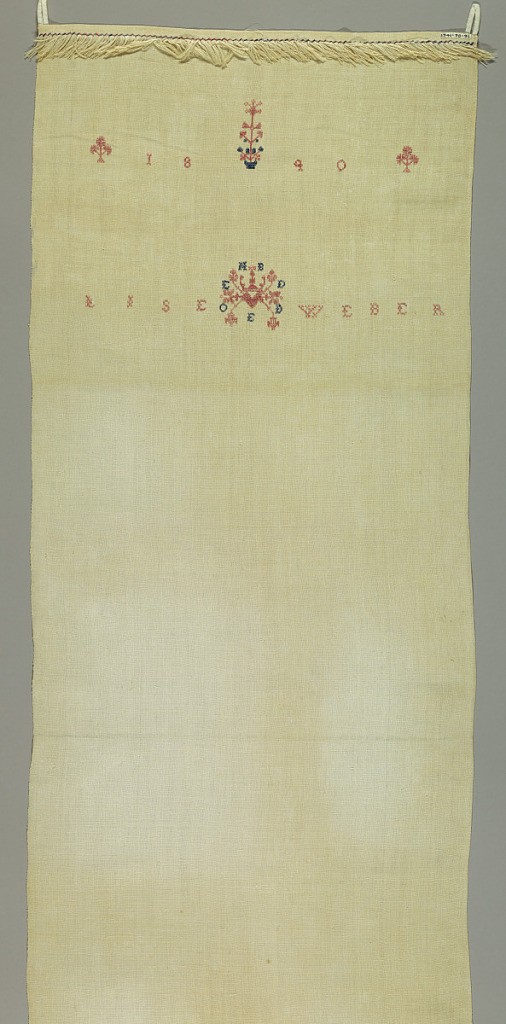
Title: Towel cover
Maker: Lise Weber
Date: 1840
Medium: cotton on linen Technique: embroidered
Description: Towel cover with name, date, ornament with initials around it. Plants and flowers with "A.F." in cross stitch. Fringe on top and bottom.